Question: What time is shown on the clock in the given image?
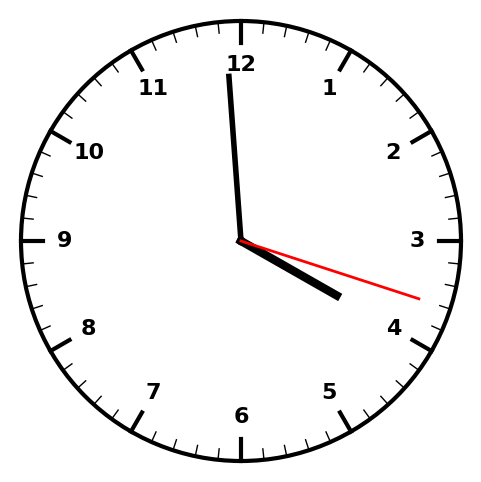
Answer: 03:59:18